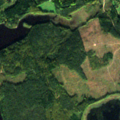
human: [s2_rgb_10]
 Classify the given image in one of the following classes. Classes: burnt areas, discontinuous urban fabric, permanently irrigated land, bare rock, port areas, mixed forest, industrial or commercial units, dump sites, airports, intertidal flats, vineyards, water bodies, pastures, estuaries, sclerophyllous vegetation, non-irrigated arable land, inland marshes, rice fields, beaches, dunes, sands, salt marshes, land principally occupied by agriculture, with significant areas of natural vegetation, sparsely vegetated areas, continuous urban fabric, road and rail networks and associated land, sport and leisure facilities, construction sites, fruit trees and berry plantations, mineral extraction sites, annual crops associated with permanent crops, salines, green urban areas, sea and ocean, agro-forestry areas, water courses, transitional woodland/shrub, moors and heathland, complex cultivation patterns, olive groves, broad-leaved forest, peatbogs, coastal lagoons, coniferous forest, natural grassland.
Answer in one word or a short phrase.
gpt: coniferous forest, mixed forest, transitional woodland/shrub, water bodies